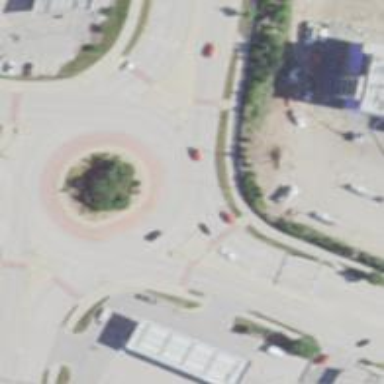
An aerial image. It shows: Primary highway intersecting roundabout.